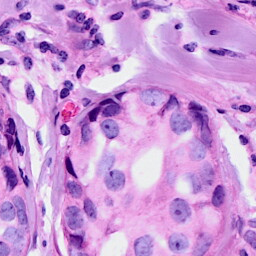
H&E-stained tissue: Breast